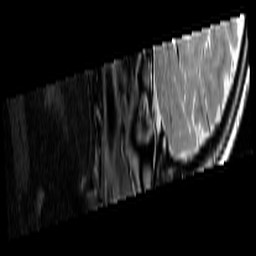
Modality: T2w
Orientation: sagittal
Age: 24
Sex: female
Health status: ill
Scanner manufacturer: siemens
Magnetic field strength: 3 T
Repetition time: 4.5 s
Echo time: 0.085 s